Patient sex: M
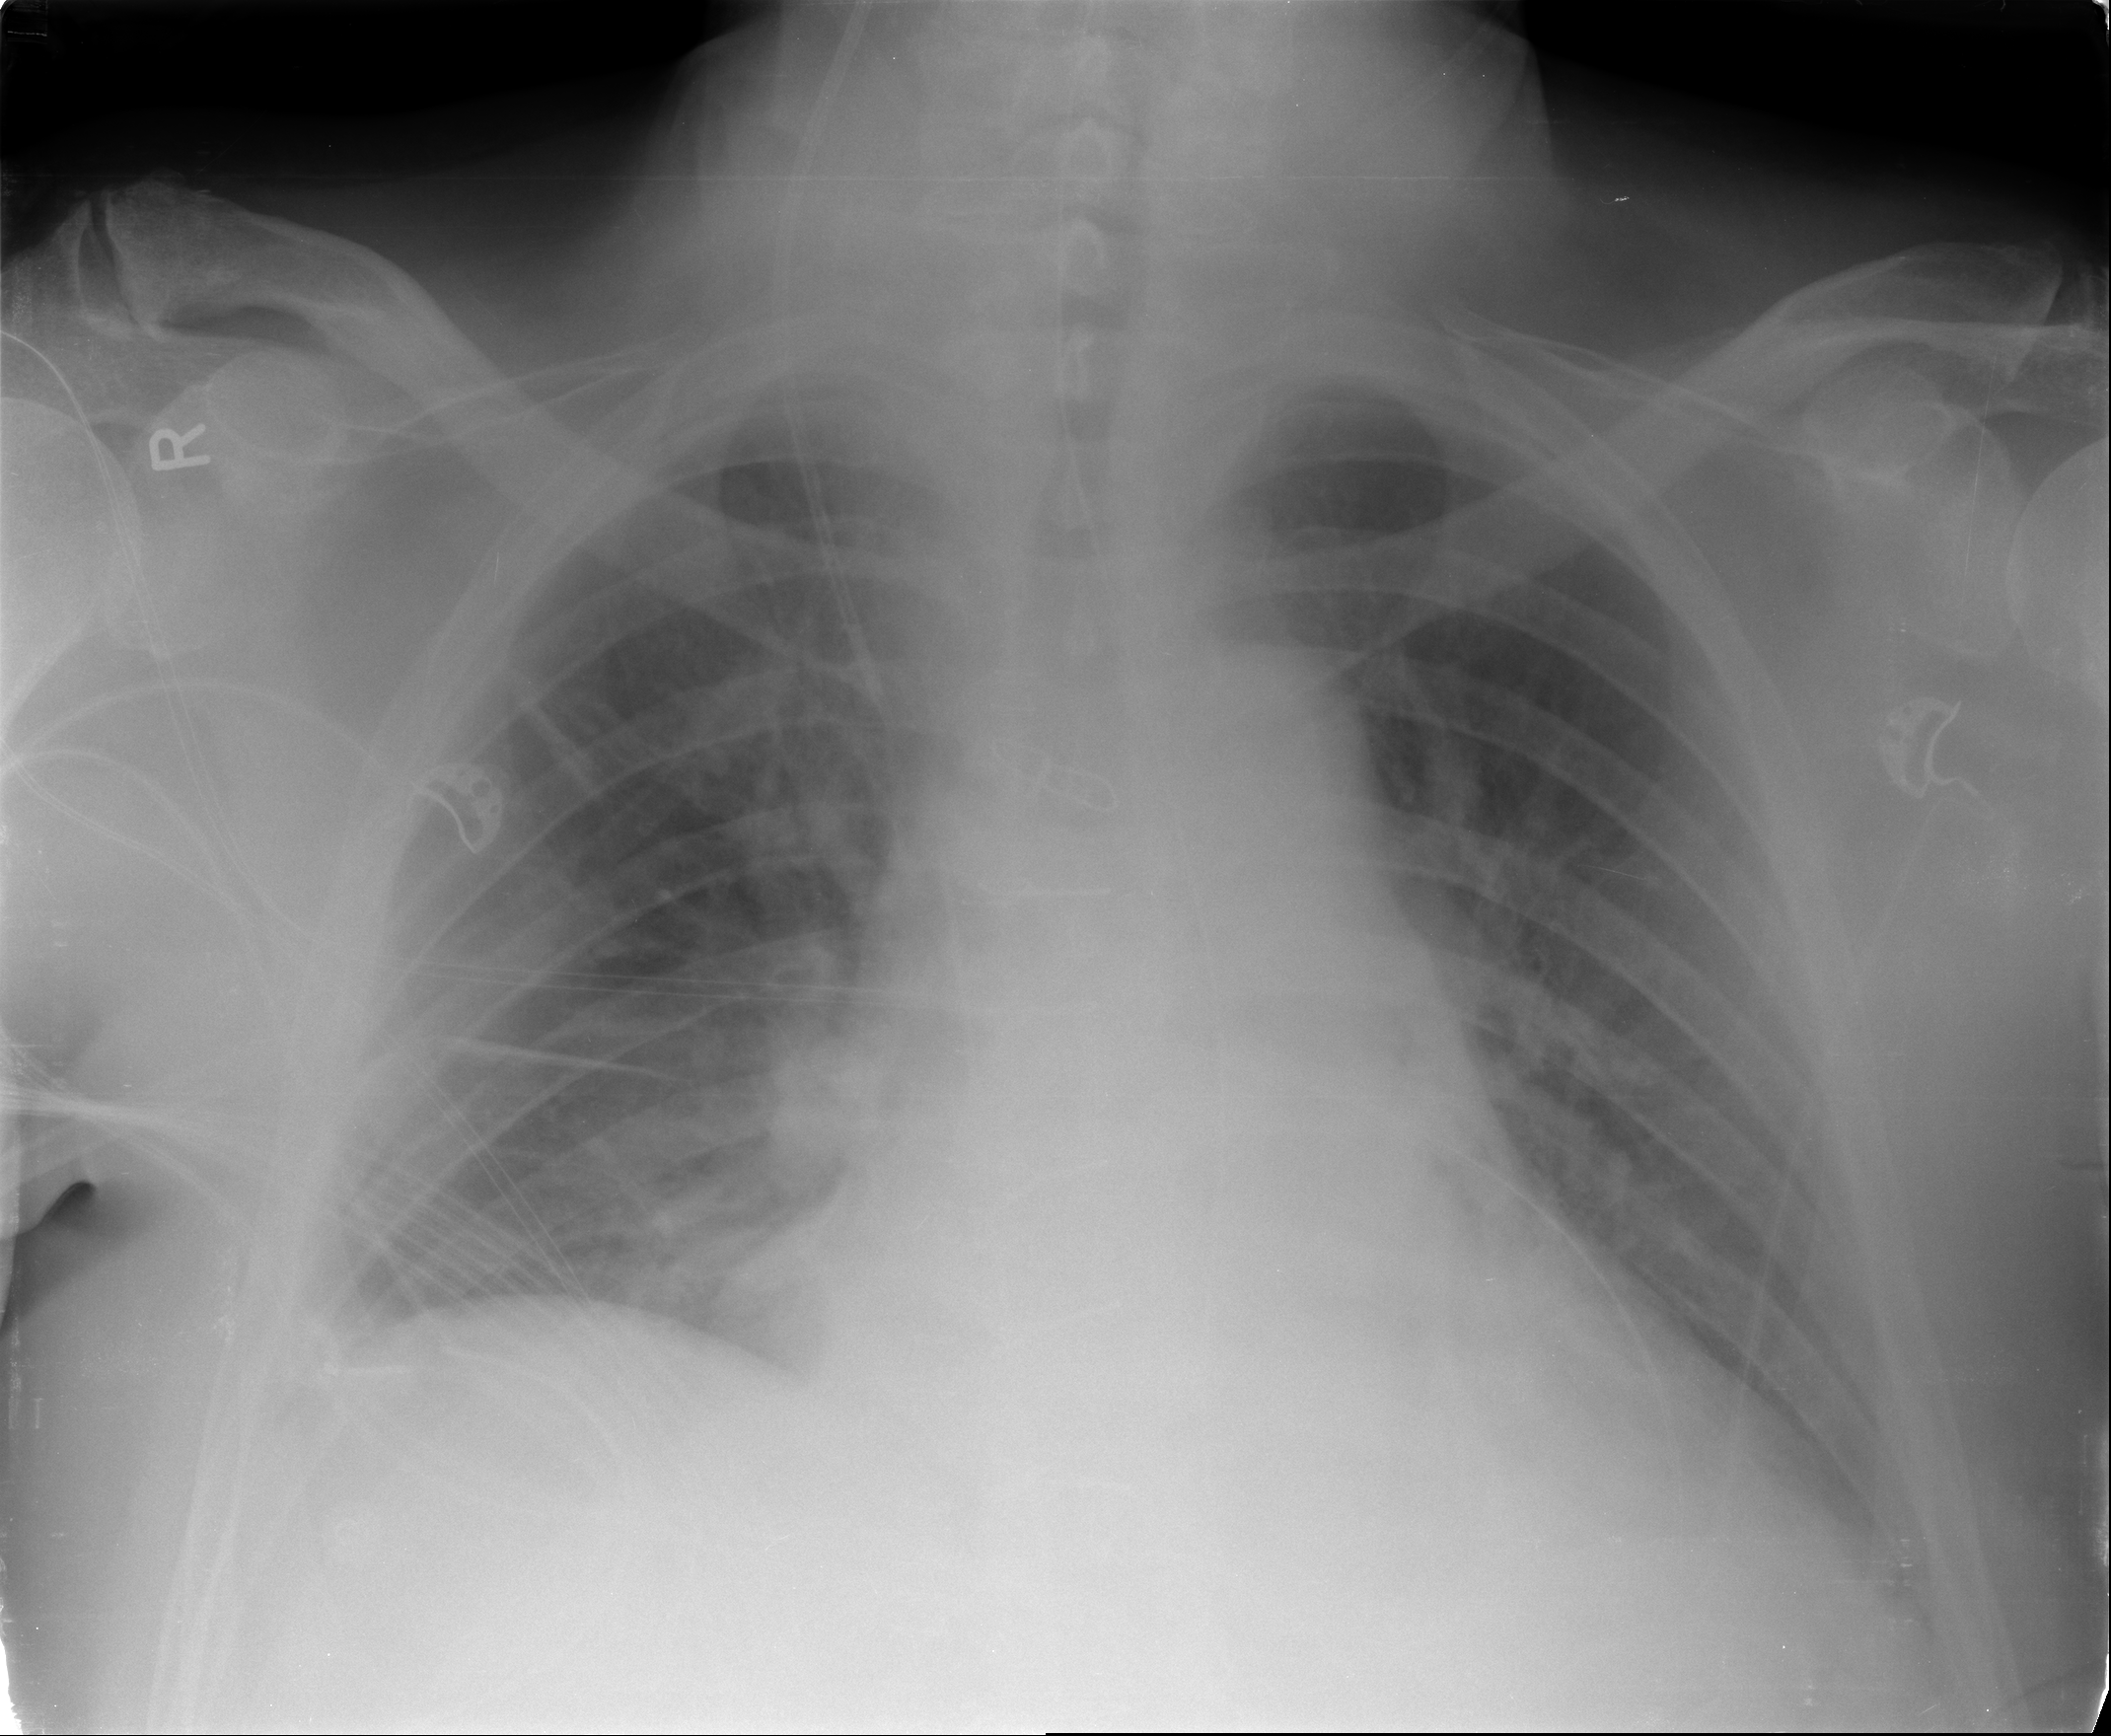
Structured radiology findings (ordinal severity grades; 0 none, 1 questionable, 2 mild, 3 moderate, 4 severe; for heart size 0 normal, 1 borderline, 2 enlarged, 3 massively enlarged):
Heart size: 2
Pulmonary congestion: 3
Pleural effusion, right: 1
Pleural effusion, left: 1
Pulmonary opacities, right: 2
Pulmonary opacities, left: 2
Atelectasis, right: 2
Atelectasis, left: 2